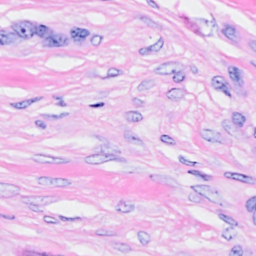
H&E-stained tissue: Breast